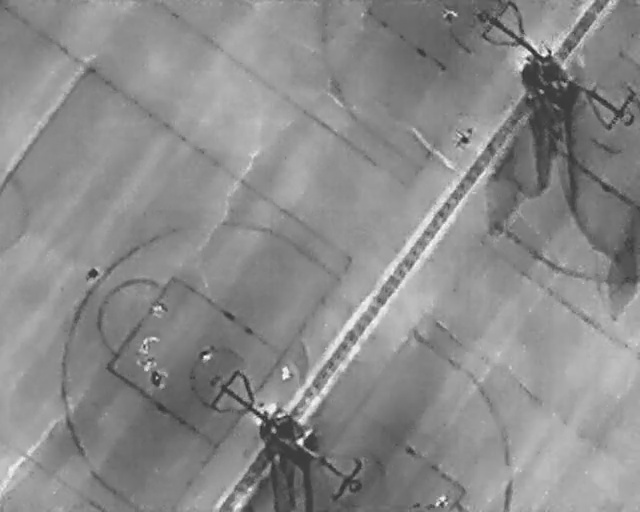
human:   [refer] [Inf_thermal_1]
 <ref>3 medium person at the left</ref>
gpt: <box>[[13, 52, 15, 54, 2], [23, 58, 25, 61, 2], [21, 65, 24, 68, 28]]</box>

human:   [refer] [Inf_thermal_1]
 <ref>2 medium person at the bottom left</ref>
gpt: <box>[[21, 69, 24, 72, 2], [23, 72, 26, 75, 2]]</box>

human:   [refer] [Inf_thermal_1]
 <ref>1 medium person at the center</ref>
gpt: <box>[[30, 67, 33, 70, 2]]</box>

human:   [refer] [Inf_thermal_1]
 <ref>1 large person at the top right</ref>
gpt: <box>[[70, 24, 74, 28, 32]]</box>